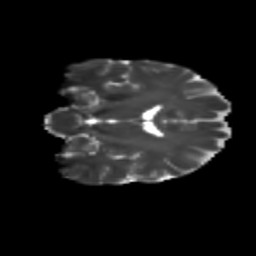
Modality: T2w
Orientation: coronal
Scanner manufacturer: siemens
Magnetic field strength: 3 T
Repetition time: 9.2 s
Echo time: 0.084 s